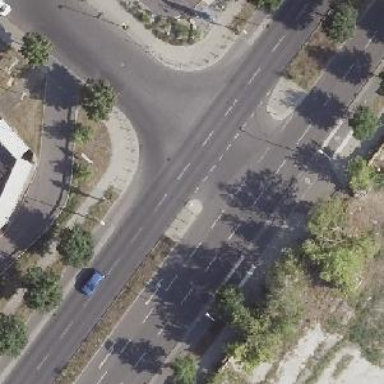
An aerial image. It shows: Unmarked crossing with pedestrian island.